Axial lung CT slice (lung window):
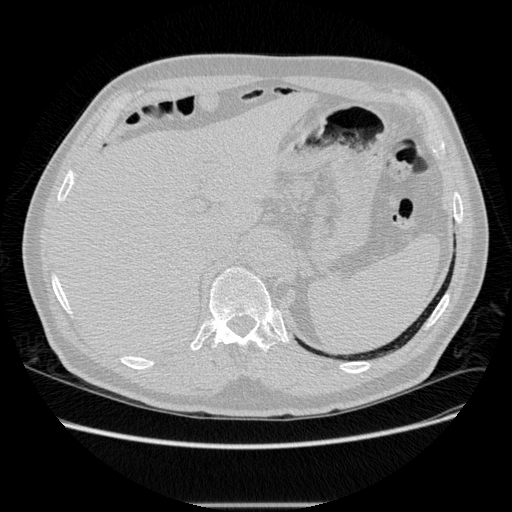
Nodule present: no